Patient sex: M
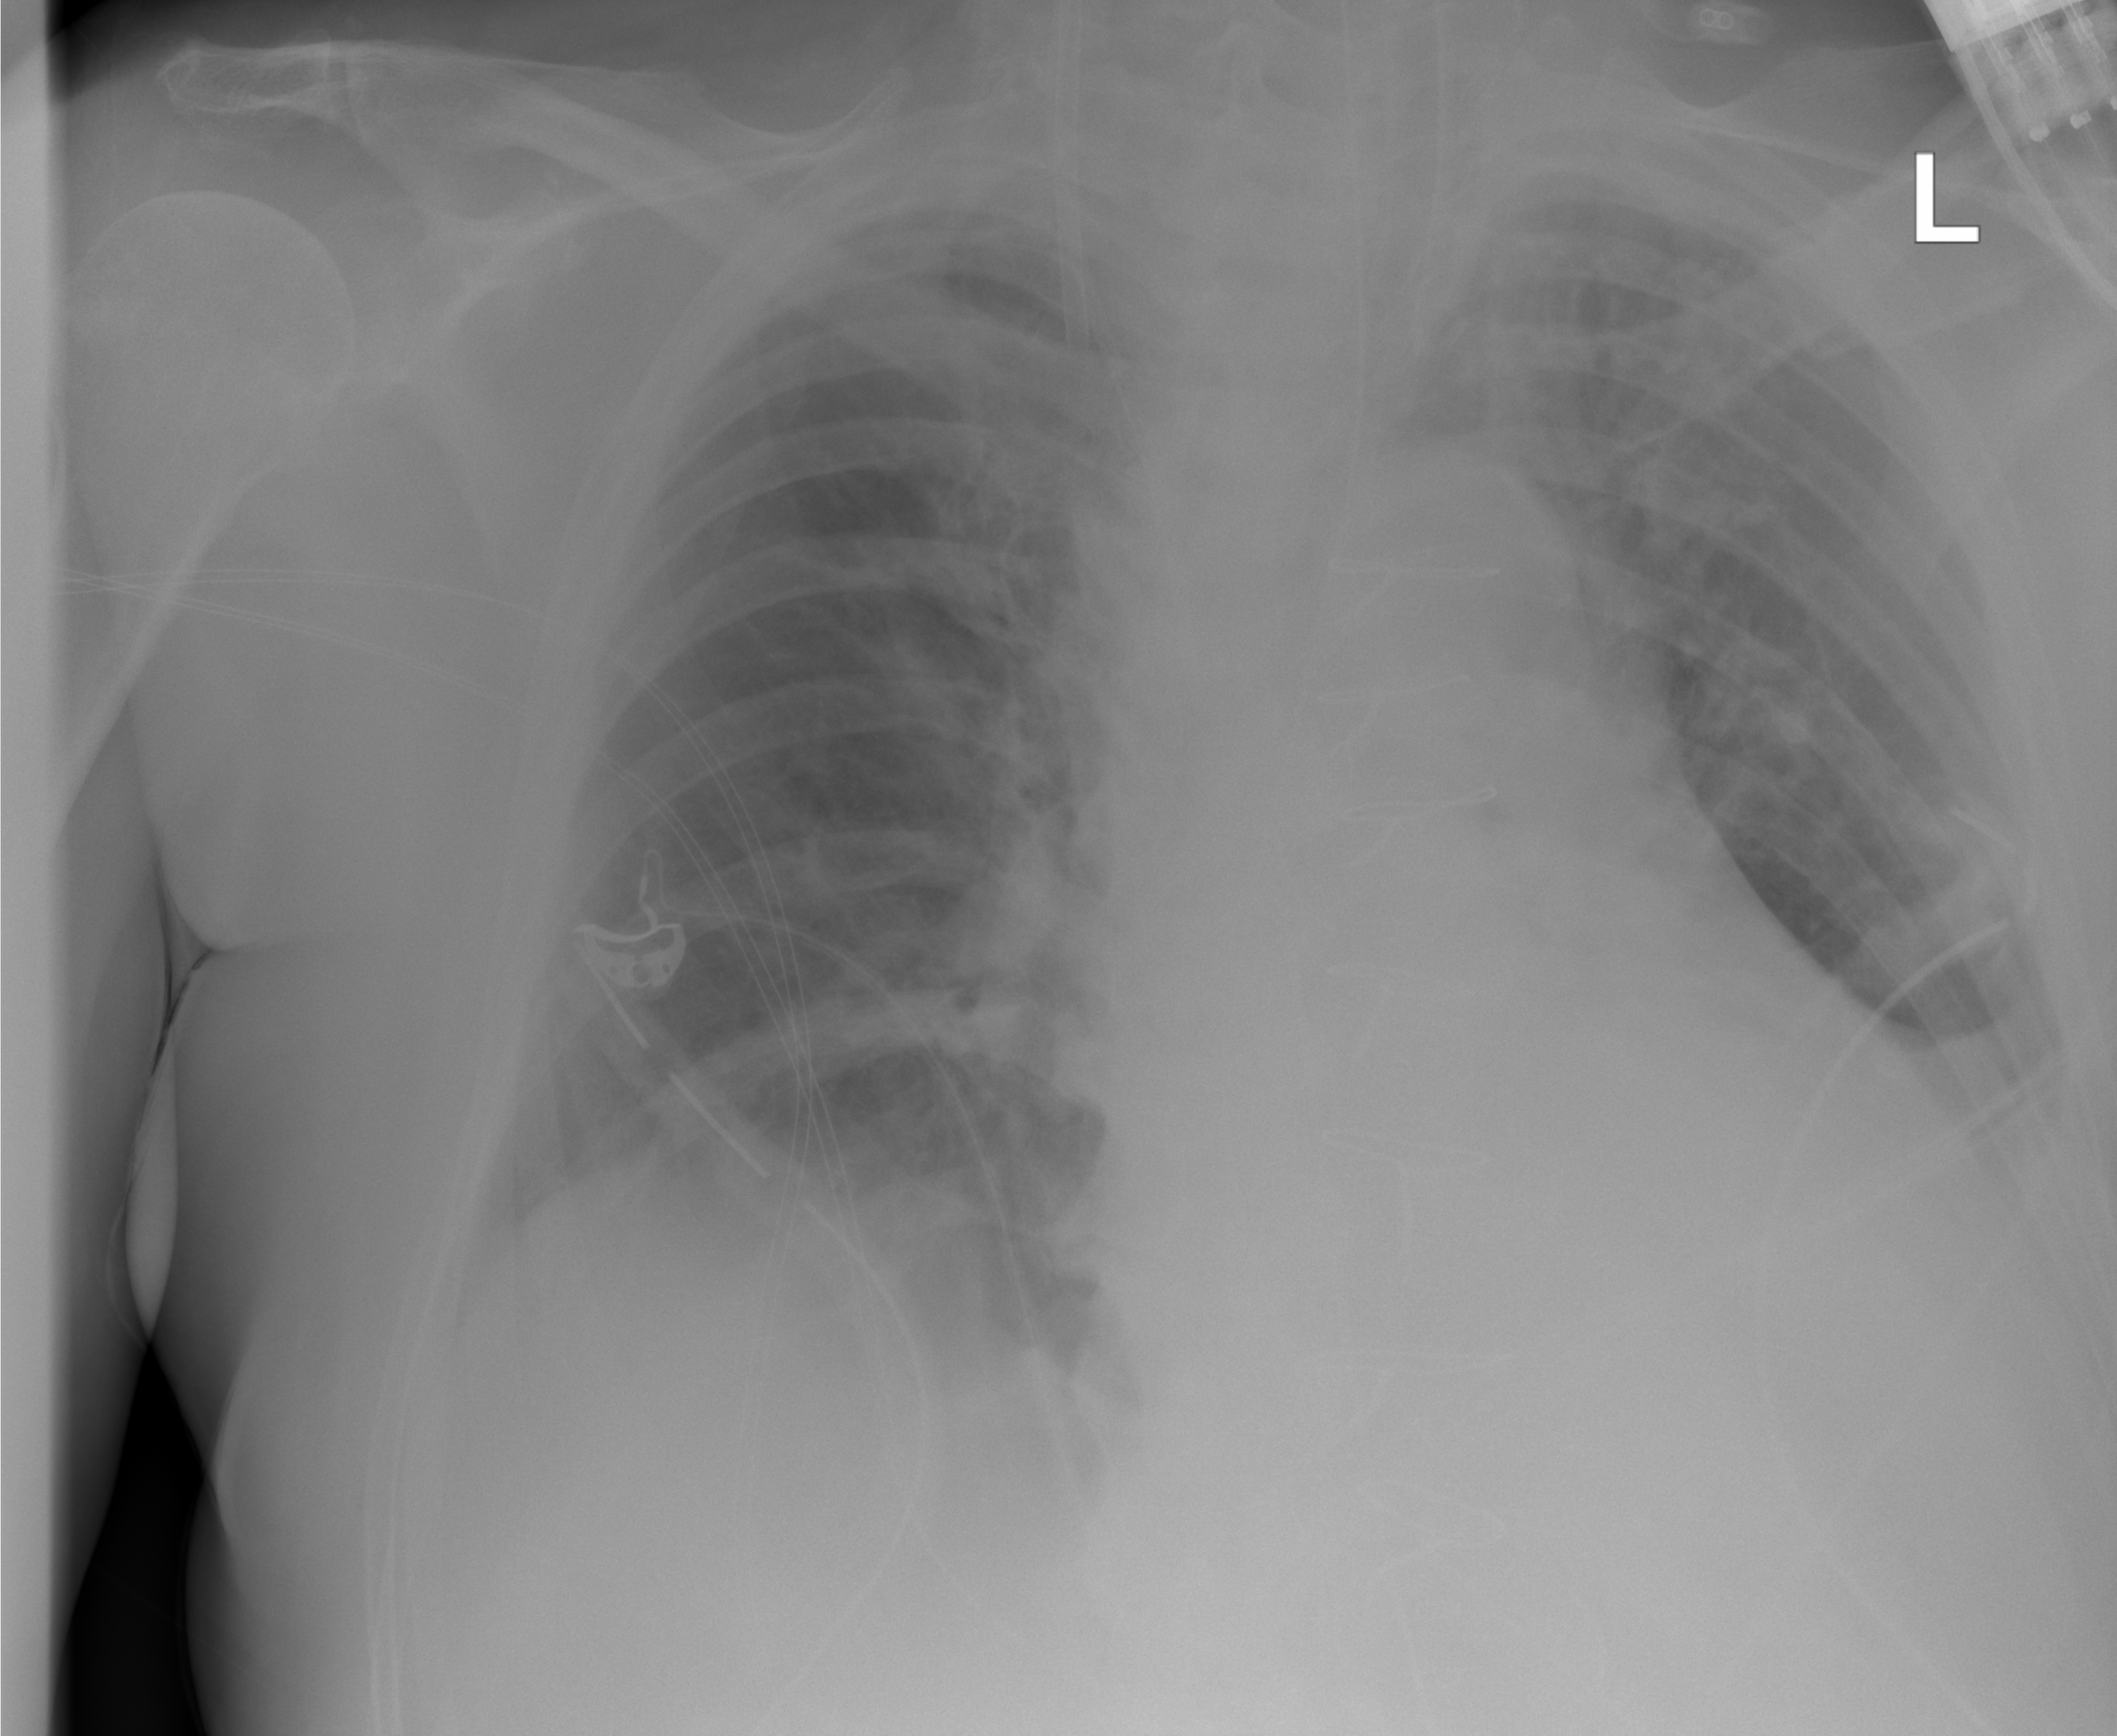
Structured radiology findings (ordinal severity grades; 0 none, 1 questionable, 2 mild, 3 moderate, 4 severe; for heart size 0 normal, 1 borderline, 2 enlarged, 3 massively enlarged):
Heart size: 2
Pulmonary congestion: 0
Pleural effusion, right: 0
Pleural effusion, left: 2
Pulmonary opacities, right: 0
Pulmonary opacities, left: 0
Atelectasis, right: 2
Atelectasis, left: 0